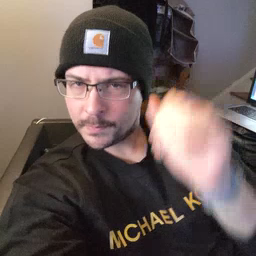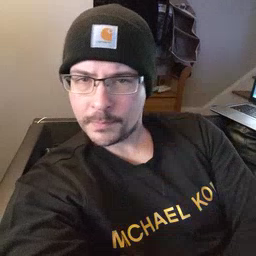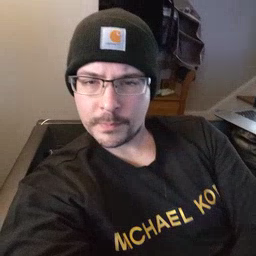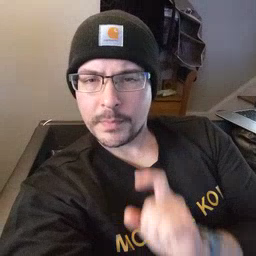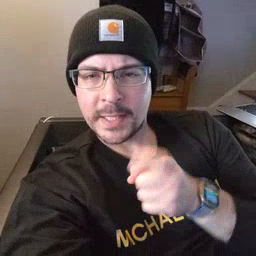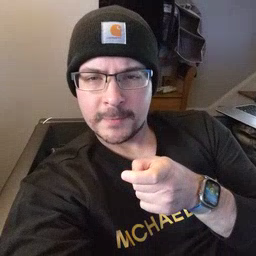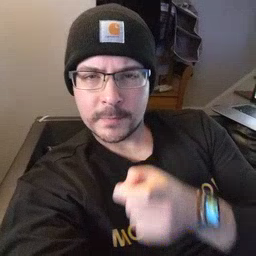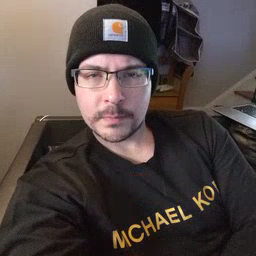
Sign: gift